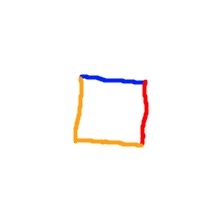
Shape: square